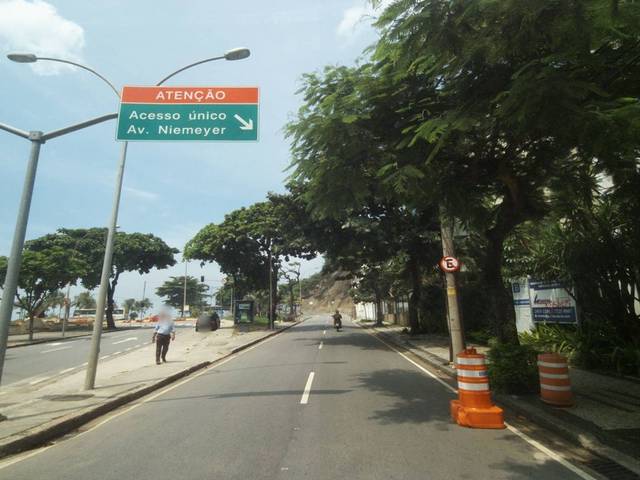
Region: Brazil
Coordinates: -22.988, -43.2285